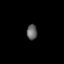
Tissue: lung
Cell type: Epithelial cells
Senescence score: 0.08181
Nuclear area (px): 159
Mean DAPI intensity: 98.453